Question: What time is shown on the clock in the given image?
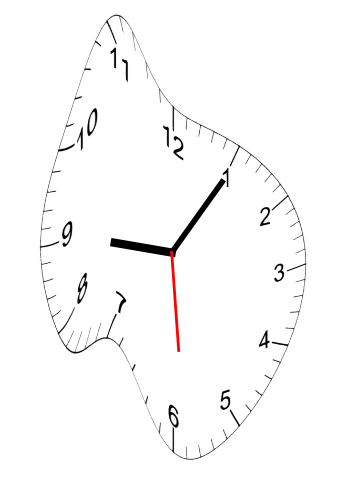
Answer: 09:05:29